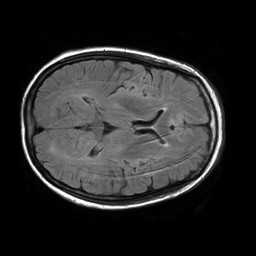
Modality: FLAIR
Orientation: axial
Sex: female
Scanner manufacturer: philips
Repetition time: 11 s
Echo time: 0.125 s